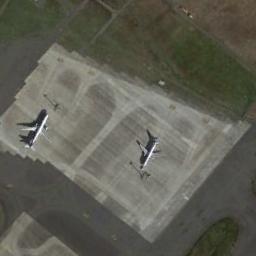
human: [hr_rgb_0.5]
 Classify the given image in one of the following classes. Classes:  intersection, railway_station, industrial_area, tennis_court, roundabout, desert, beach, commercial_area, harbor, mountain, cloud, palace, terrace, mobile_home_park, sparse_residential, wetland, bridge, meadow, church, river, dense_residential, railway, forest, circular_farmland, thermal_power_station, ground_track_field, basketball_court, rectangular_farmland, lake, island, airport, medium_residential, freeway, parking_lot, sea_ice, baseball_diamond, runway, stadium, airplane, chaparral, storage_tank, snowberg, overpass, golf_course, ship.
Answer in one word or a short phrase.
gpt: airplane